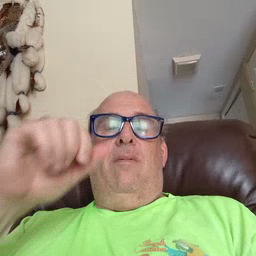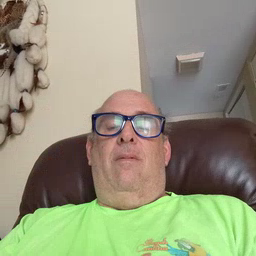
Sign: yesterday